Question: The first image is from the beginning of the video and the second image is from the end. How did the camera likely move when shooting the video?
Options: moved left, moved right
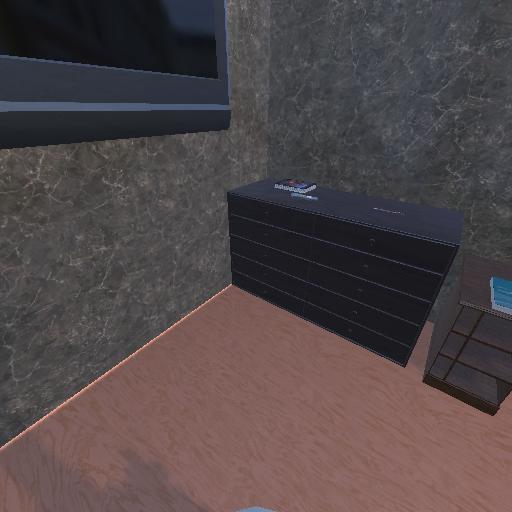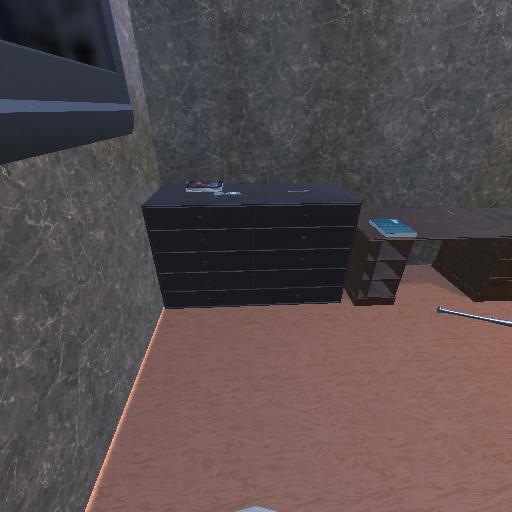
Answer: moved left